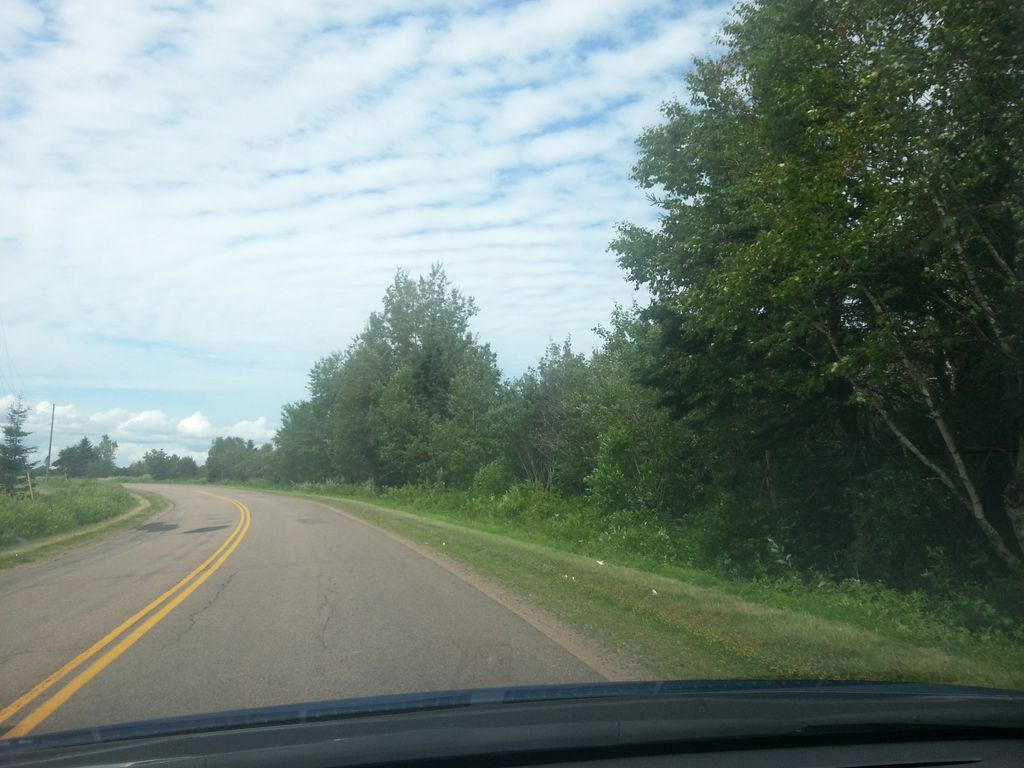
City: charlottetown